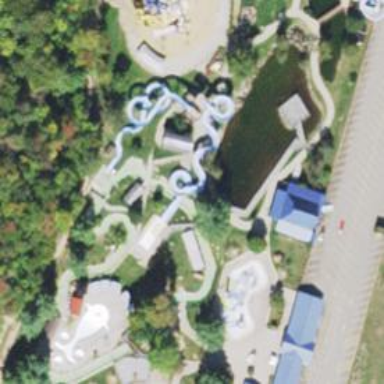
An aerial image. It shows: Water slide attraction.